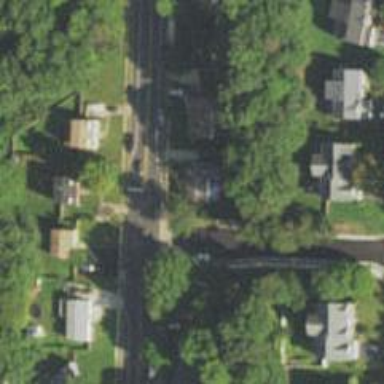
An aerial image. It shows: Road with stop sign.